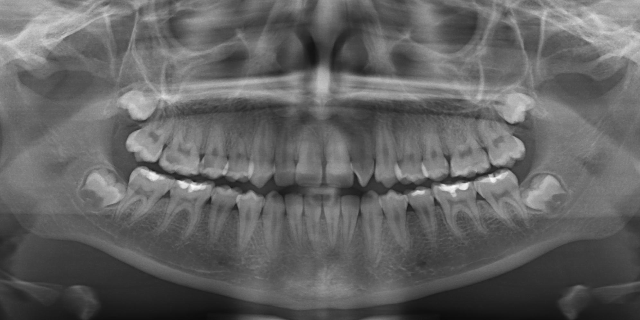
adult